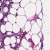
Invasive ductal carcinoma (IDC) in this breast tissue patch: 0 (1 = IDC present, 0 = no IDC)